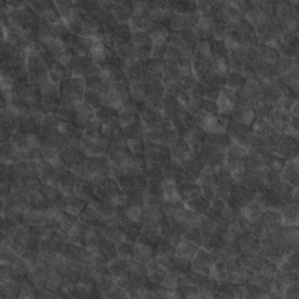
Label: non_frost